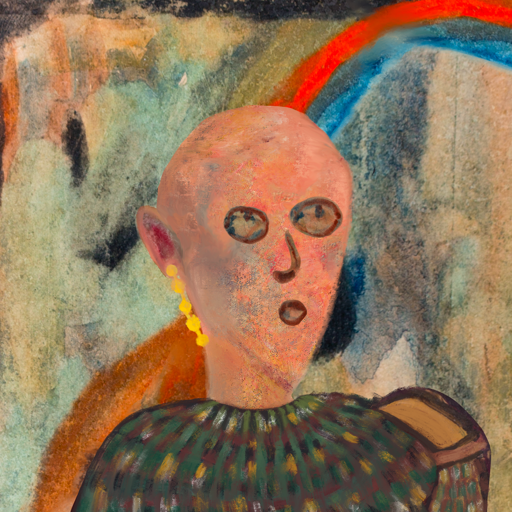
Background: Childish, Head And Neck Side: Irani, Face Side: Orphan, Bust: After_Raid, Hair Side: Blank, Head Accessory: Blank, Second Necklace: Blank, Necklace: Blank, Baby: Blank